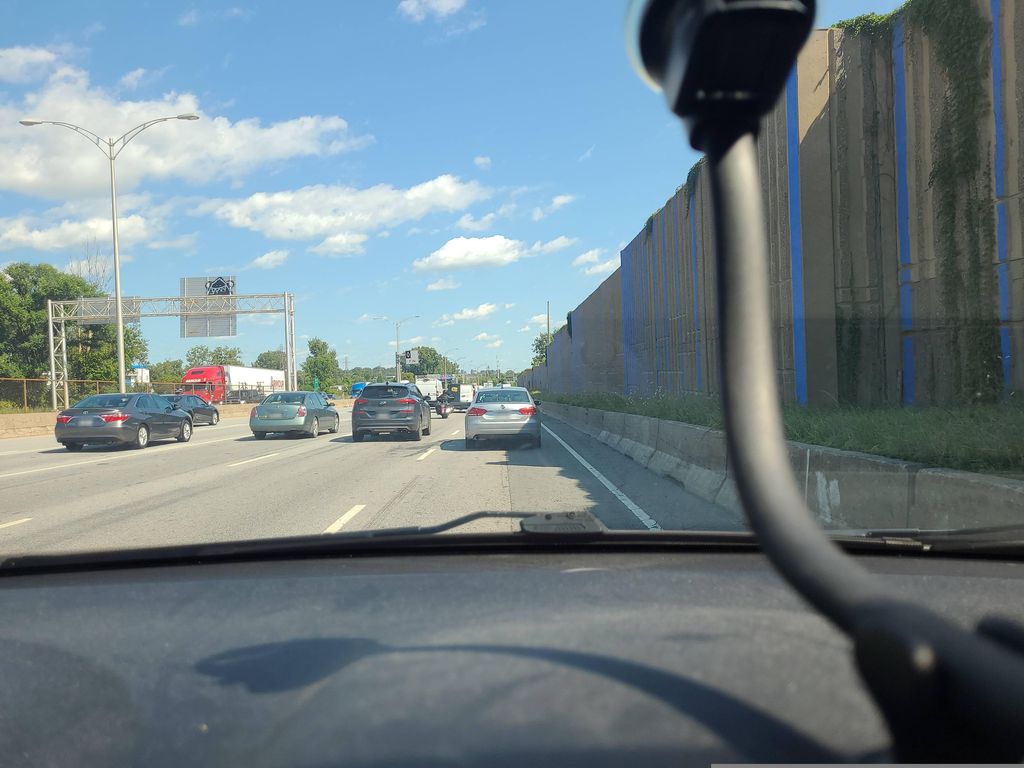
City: montreal